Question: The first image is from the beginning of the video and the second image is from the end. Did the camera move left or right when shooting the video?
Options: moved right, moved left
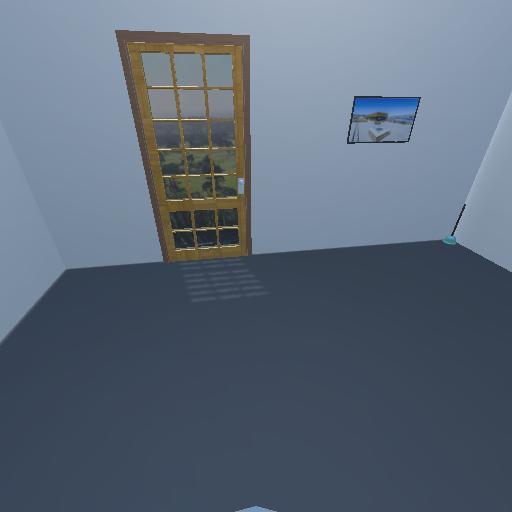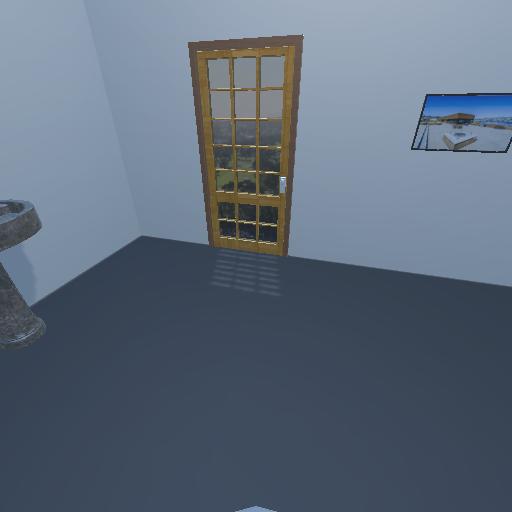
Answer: moved right